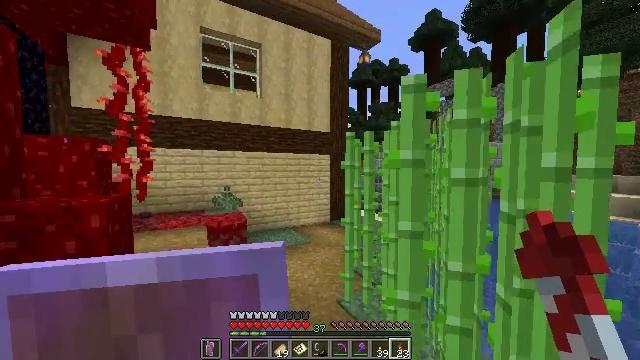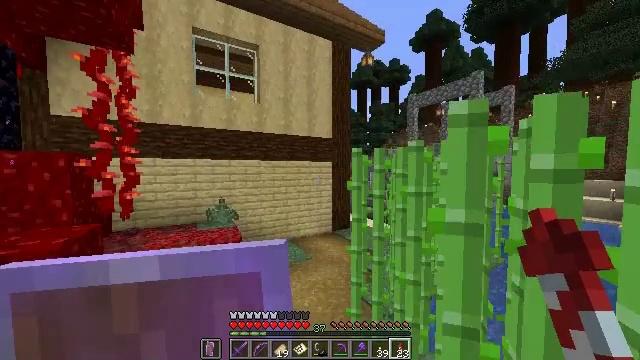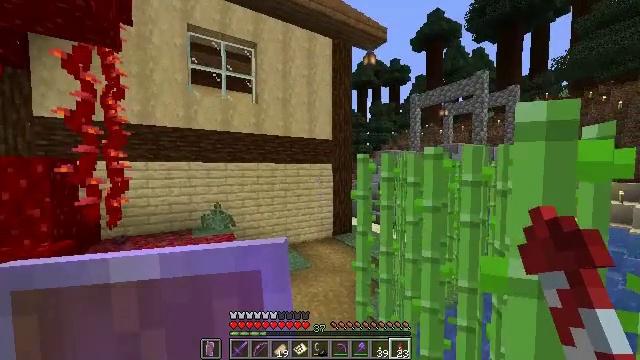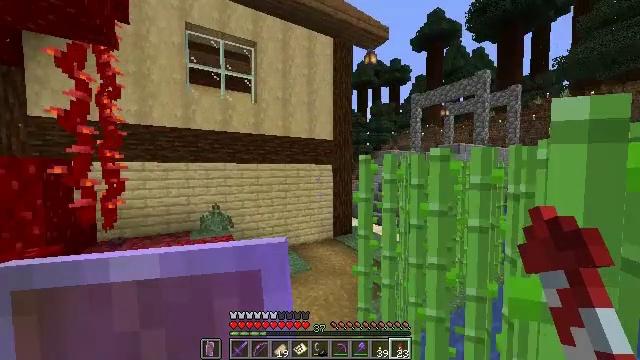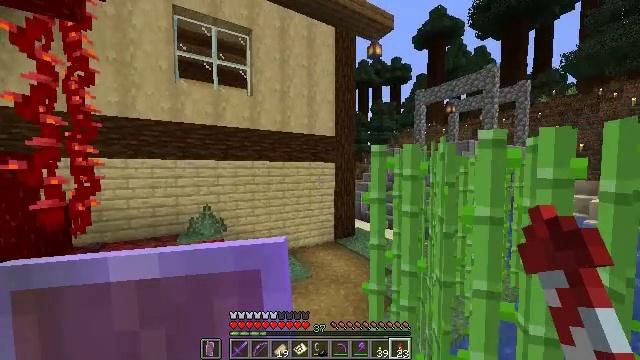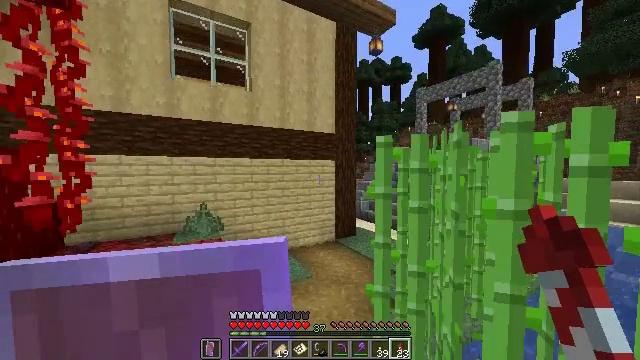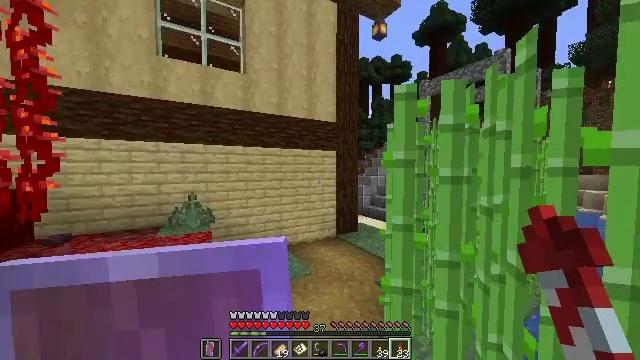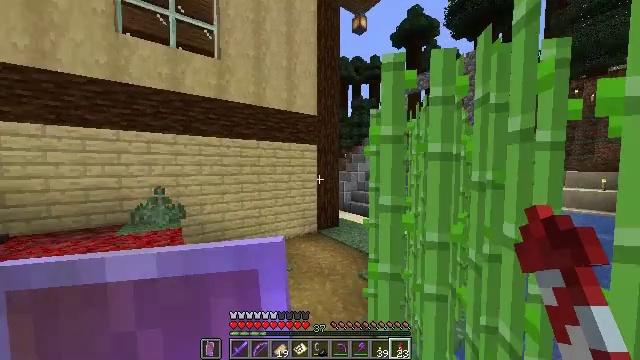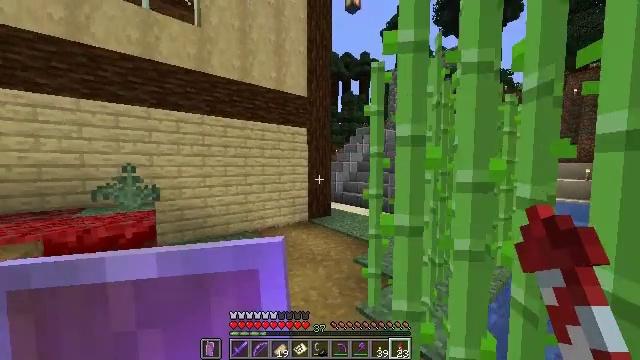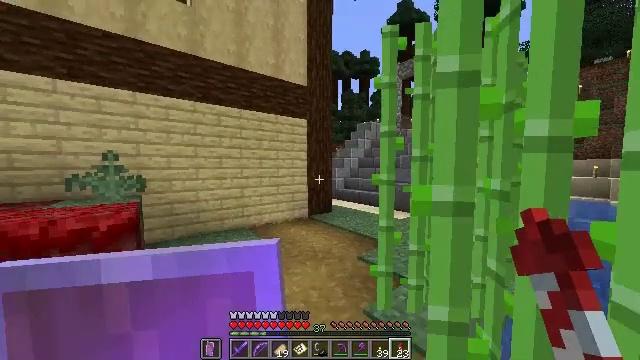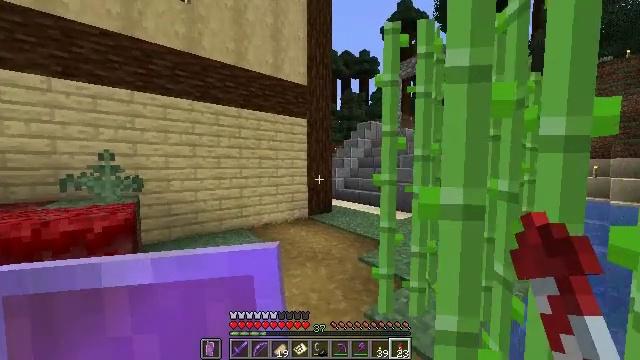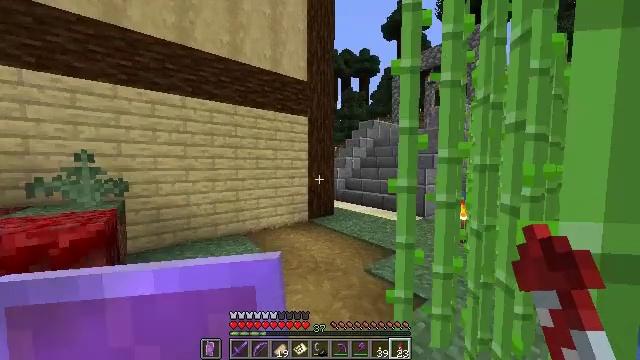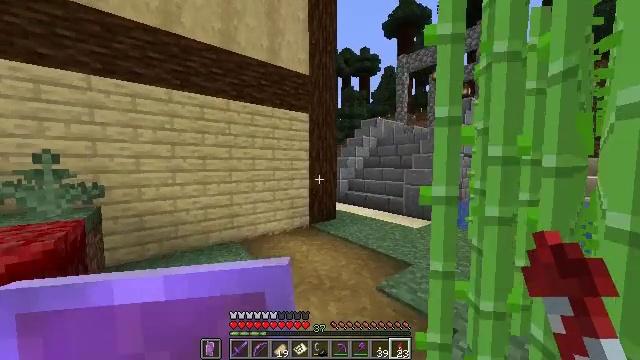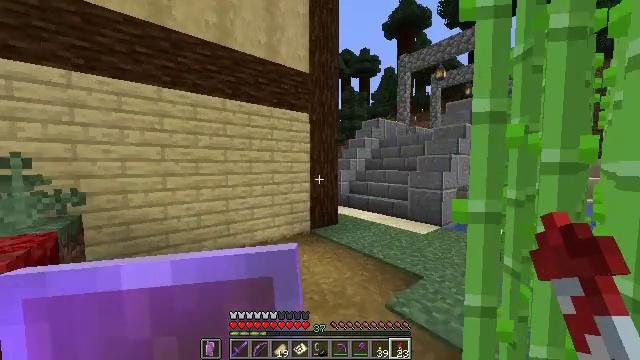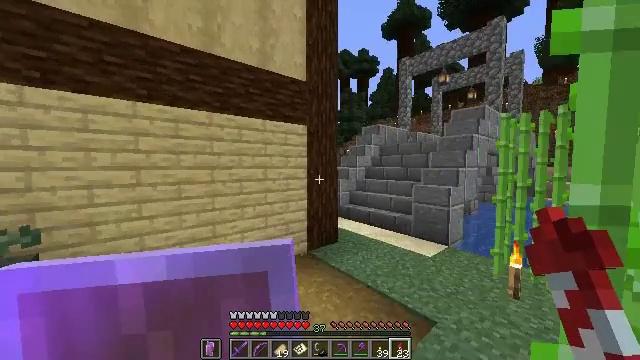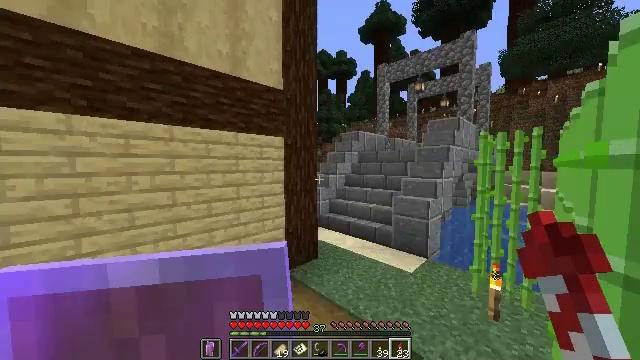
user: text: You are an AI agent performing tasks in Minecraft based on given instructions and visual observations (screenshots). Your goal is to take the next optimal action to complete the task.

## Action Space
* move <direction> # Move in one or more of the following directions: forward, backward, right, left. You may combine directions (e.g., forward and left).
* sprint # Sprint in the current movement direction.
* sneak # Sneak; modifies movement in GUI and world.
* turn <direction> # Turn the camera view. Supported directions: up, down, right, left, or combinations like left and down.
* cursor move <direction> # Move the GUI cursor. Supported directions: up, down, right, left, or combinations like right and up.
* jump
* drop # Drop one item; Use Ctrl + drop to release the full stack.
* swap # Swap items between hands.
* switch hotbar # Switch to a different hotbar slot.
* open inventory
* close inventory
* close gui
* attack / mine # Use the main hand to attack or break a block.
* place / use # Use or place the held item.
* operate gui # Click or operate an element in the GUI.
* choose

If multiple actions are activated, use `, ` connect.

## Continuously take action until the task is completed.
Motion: motion action
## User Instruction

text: Break the bone block to gather material.
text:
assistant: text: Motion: move forward, sprint, jump
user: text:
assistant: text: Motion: move forward, sprint, jump
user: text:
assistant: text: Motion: move forward, sprint, jump
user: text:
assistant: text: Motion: move forward, sprint, jump
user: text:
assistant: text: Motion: move forward, sprint
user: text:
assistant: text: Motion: move forward, sprint
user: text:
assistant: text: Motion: move forward, sprint, turn right
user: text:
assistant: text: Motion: move forward, sprint, turn right
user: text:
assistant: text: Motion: move forward, sprint
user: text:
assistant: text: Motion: move forward, sprint
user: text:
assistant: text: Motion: move forward, sprint
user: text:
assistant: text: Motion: move forward, sprint
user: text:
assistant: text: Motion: move forward, sprint, jump
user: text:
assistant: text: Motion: move forward, sprint, jump
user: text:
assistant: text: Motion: move forward, sprint, turn right, jump
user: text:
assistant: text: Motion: move forward, sprint, turn right, jump
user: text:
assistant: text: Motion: move forward, sprint, turn right
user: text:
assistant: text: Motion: move forward, sprint, turn right
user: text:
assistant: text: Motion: move forward, sprint
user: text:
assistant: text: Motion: move forward, sprint, turn right
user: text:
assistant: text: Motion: move forward, sprint
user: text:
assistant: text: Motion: move forward and move right, sprint
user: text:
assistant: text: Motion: move forward and move right, sprint, turn left
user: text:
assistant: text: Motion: move forward and move right, sprint, turn left
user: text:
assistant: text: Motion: move forward and move right, sprint, turn left
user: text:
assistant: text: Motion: move forward and move right, sprint, turn left
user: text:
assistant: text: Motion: move forward and move right, sprint, turn left
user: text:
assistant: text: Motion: move forward and move right, sprint, turn left and down
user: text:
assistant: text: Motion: move forward and move right, sprint, turn left and down
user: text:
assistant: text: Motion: move forward, sprint, turn left and down